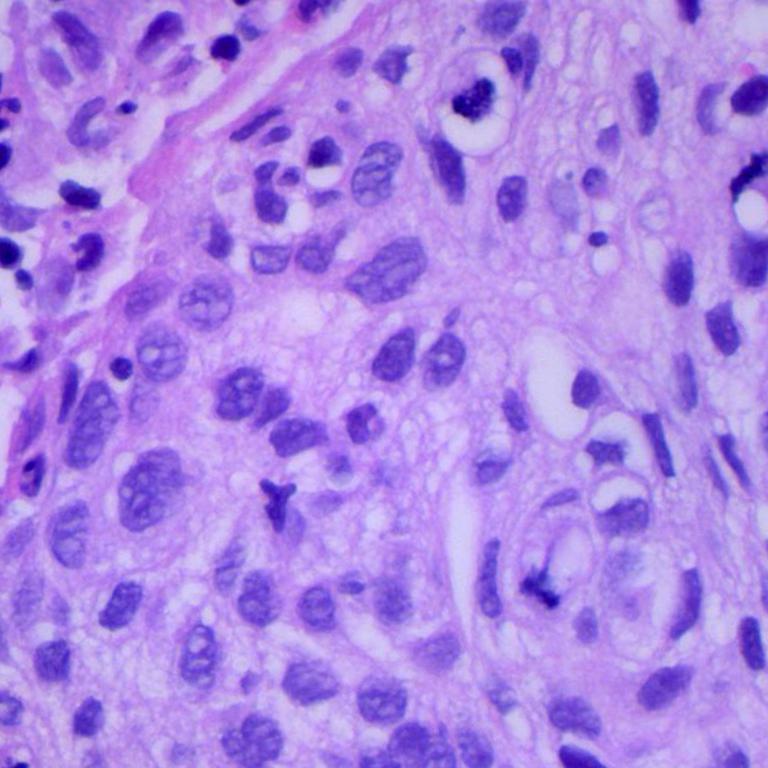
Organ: lung
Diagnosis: squamous carcinomas